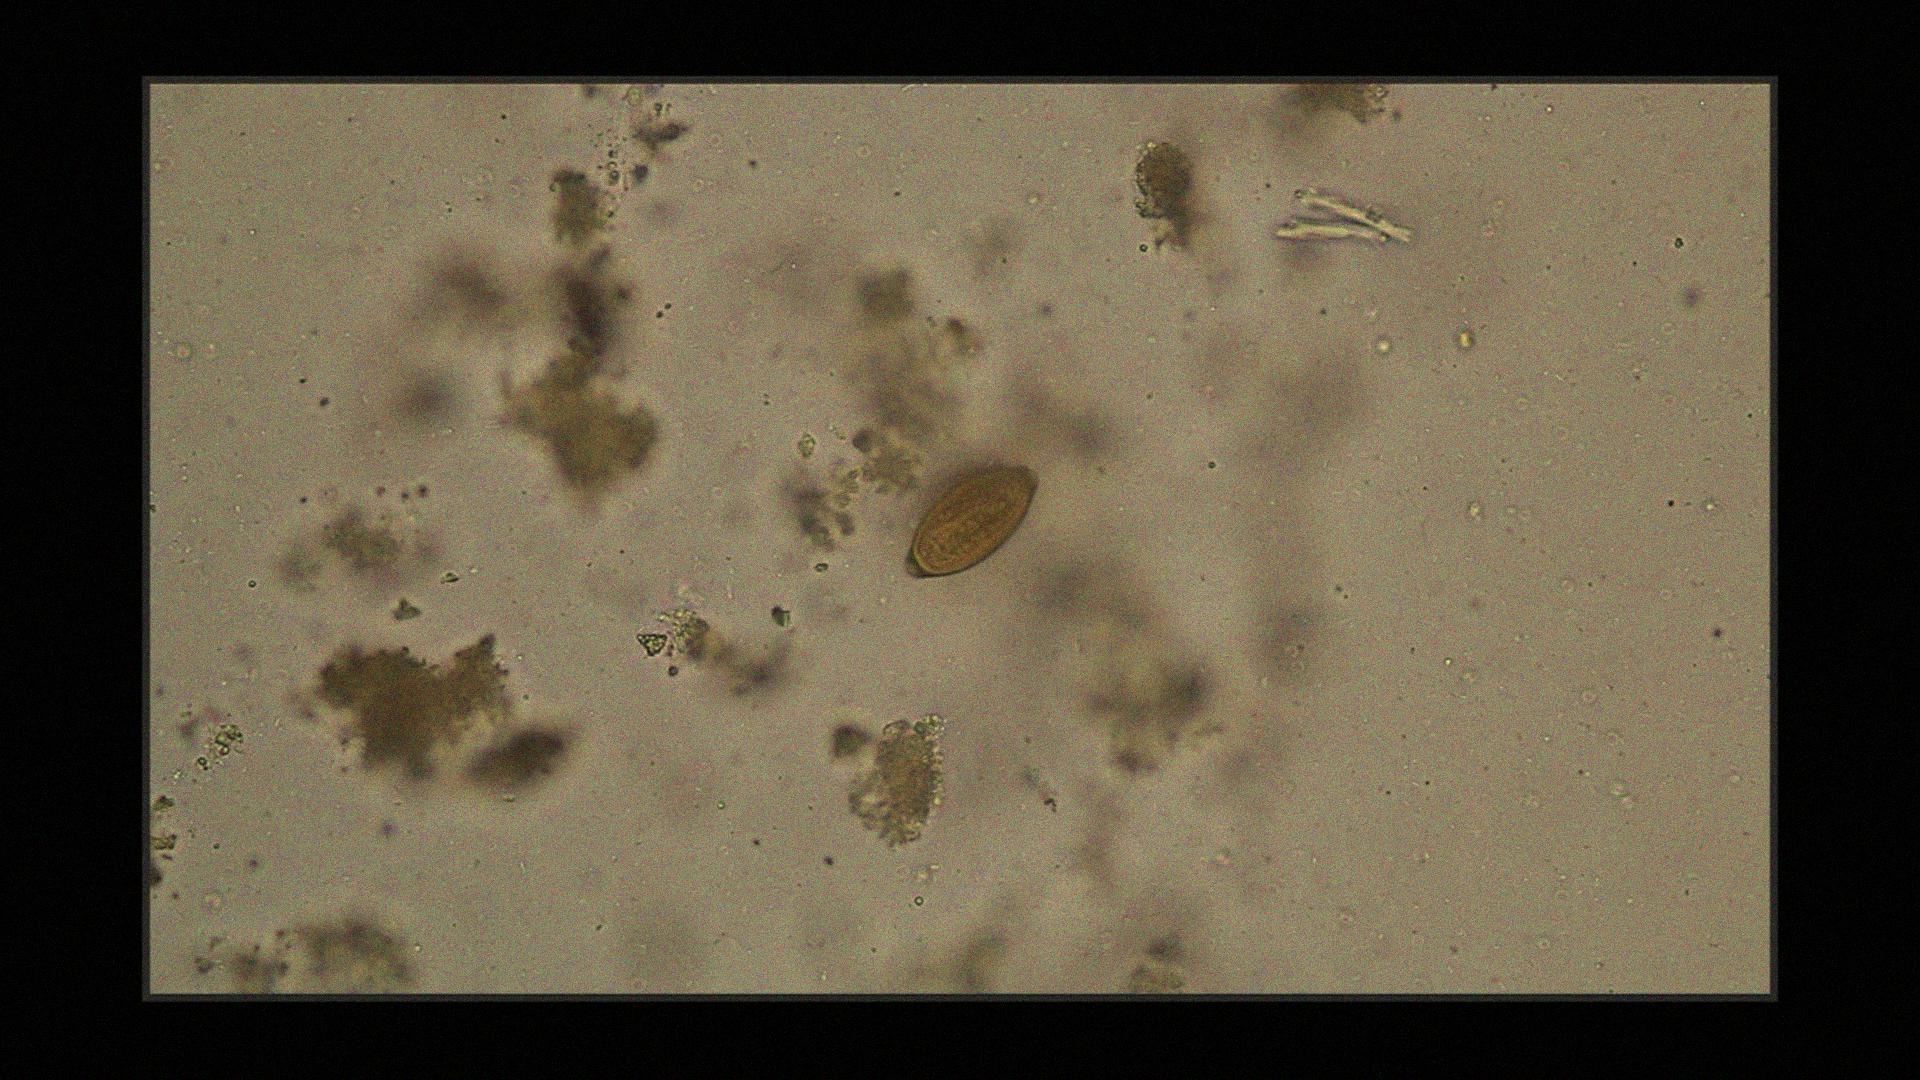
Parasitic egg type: Trichuris trichiura